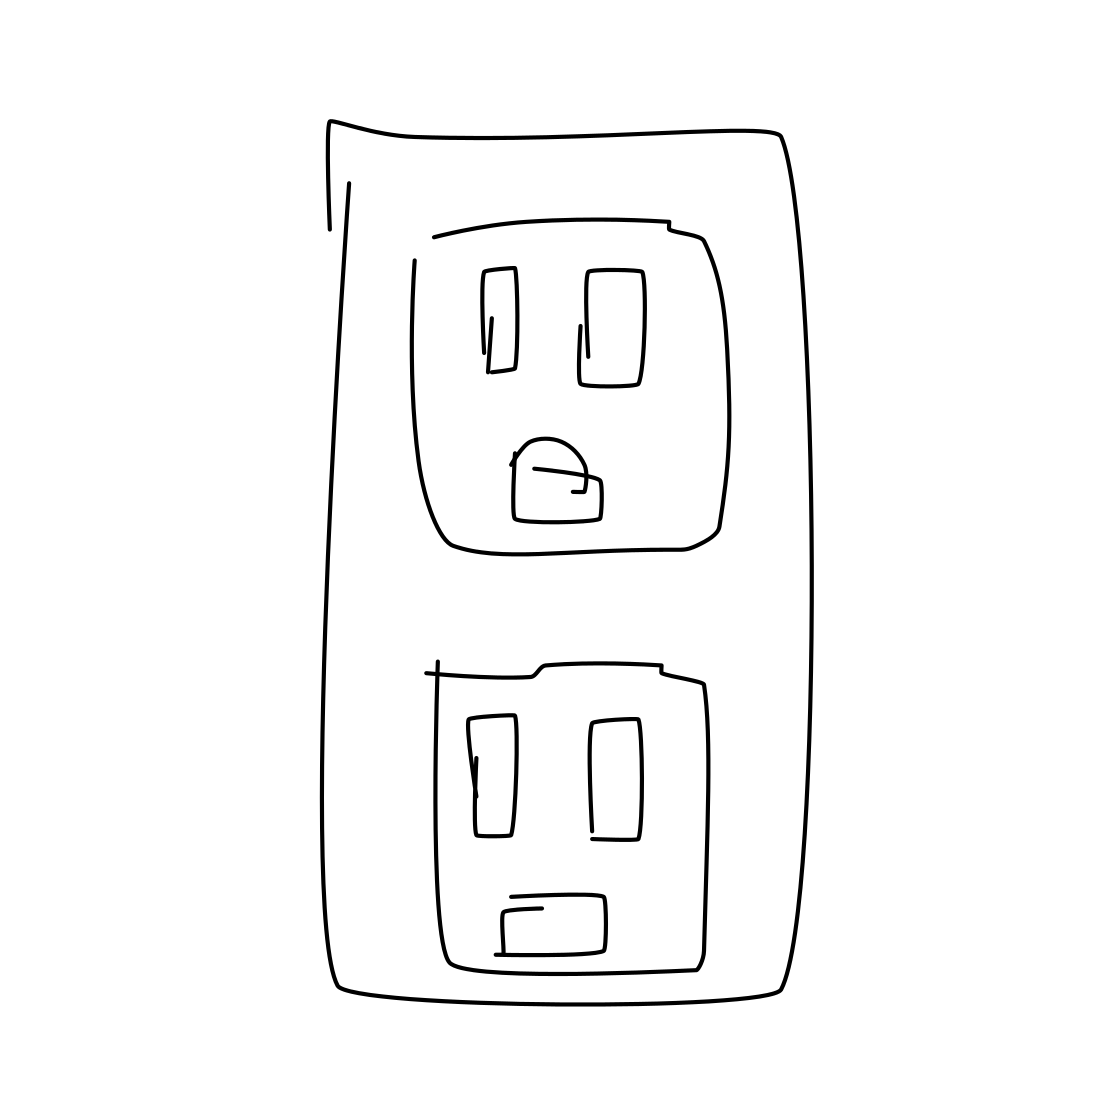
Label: power outlet